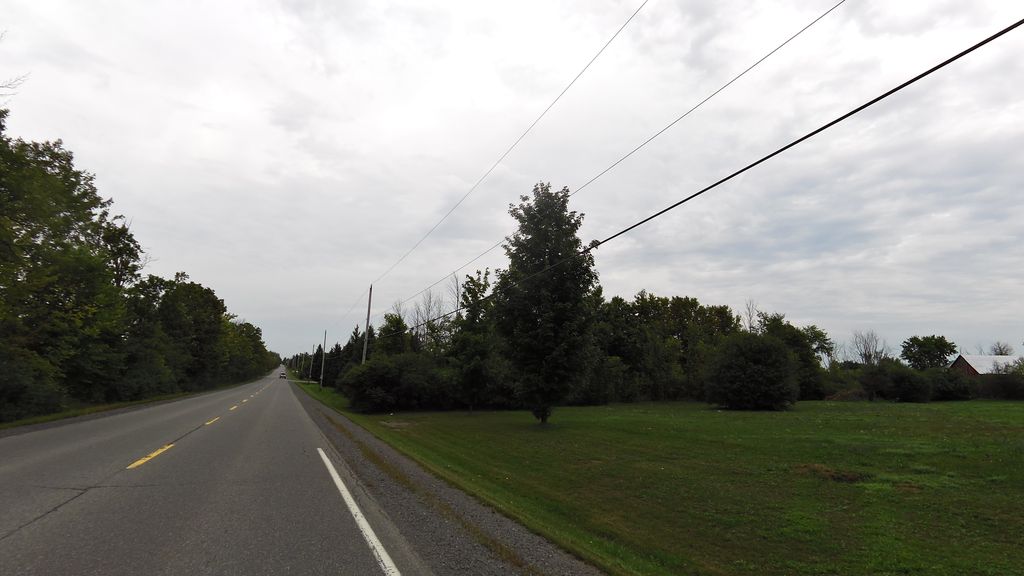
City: ottawa-gatineau